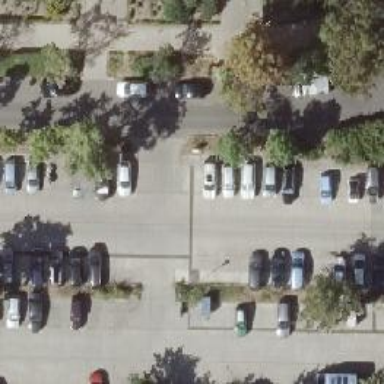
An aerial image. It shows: Concrete parking aisle on service road.